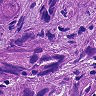
Metastatic tissue present: yes